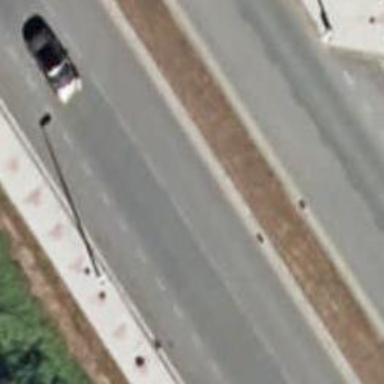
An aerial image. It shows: Tertiary road with asphalt surface. There is parallel parking available on the right lane.